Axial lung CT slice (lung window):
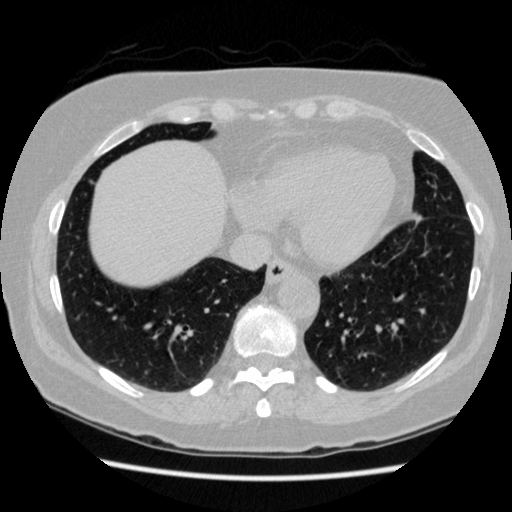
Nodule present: no